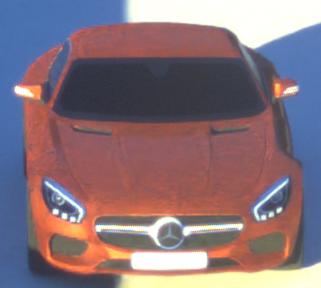
Make: Mercedes-Benz
Model: AMG GT Coupé
Detailed model: AMG GT (190) Coupé
Model produced from: 2014/10
Model produced until: 2017/01
Doors: 2
Color: orange
Road condition: dry road
Daytime: sunrise or sunset
Contrast: medium contrast